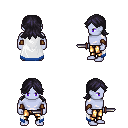
a pixel art fantasy rpg character, male body template, dark elf, purple skin, white trimmed cape, gold greaves, raven loose hair, leather bracers, dagger, four views (front, back, left, right), 2x2 character sprite sheet, small pixel art, hard edges, no anti-aliasing